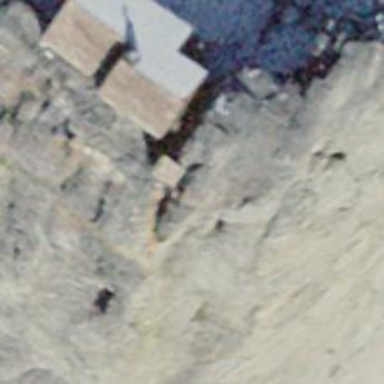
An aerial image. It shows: Natural cliff.